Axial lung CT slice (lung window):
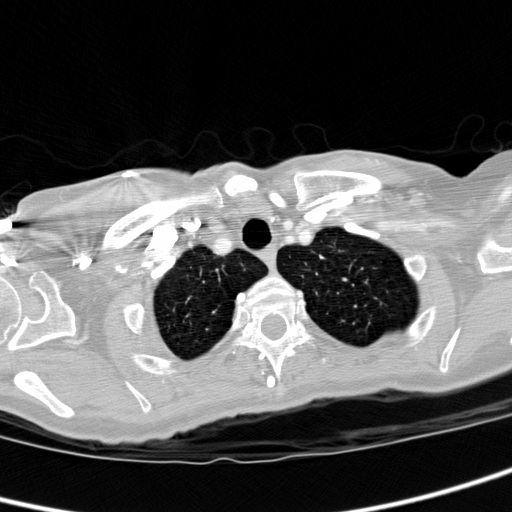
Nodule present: no